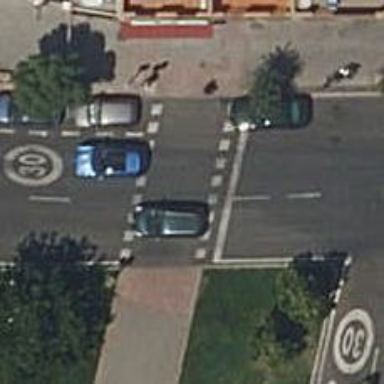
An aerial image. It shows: Road crossing with traffic signals.